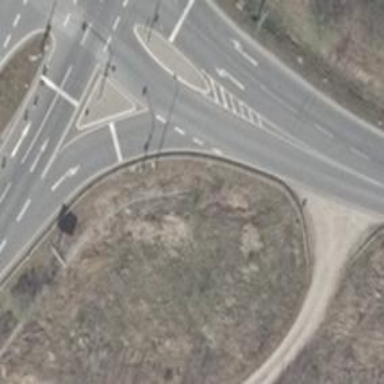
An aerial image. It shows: Tertiary link road with asphalt surface.